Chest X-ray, AP view. Patient: 71 years old, sex M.
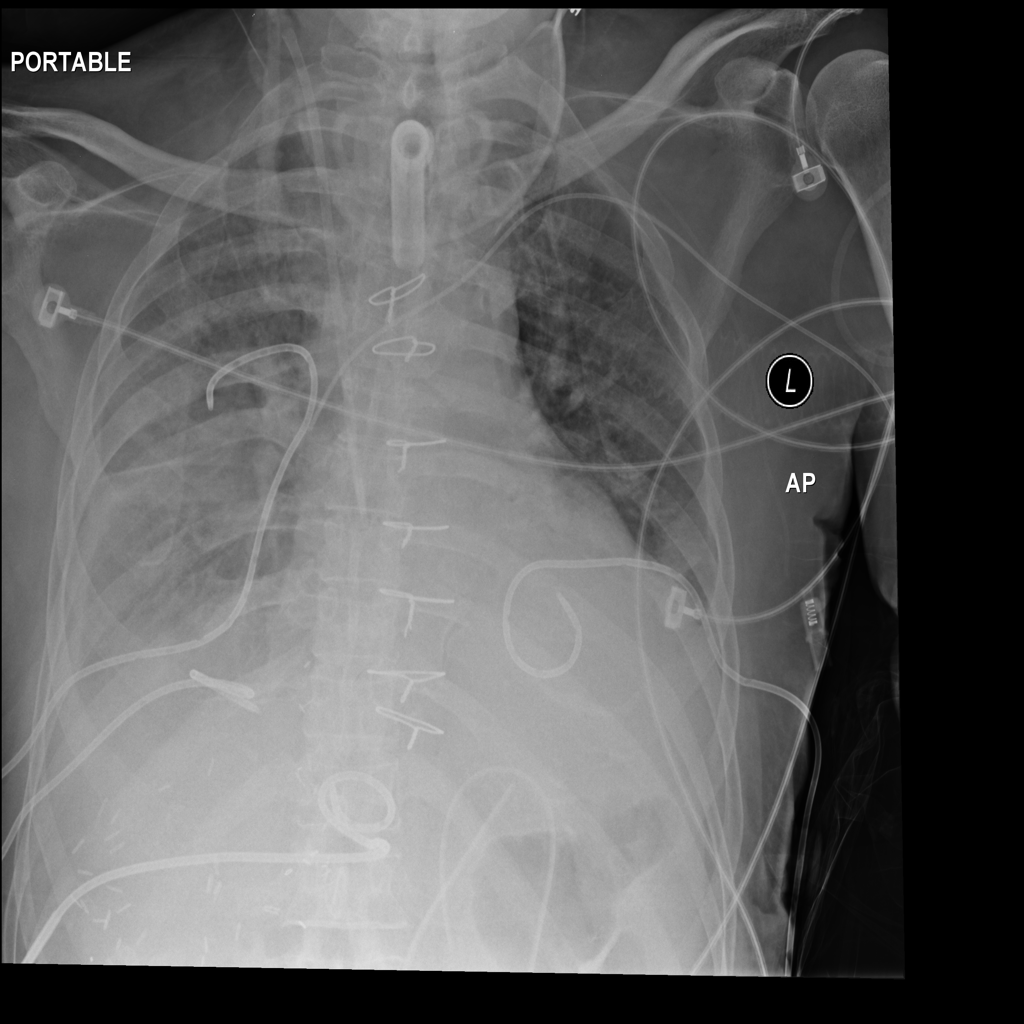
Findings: Effusion